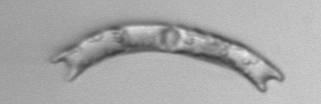
Label: Eucampia_morphytype1